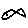
Label: fish